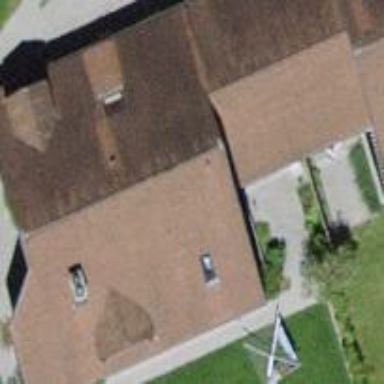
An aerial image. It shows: Terrace-style building with gabled roof.